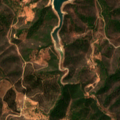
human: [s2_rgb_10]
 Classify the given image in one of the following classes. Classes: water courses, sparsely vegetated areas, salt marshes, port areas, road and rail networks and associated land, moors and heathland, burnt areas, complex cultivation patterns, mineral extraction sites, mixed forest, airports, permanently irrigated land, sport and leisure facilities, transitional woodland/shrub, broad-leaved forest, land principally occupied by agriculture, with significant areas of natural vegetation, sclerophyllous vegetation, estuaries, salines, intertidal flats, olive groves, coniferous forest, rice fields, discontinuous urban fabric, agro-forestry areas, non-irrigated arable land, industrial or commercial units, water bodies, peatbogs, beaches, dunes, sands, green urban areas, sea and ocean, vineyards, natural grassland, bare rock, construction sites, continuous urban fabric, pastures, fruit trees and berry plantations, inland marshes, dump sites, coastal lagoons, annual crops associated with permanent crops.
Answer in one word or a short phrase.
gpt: broad-leaved forest, sclerophyllous vegetation, transitional woodland/shrub, water bodies